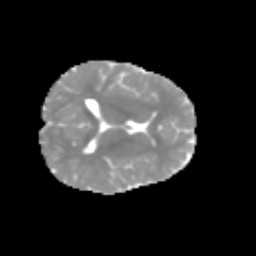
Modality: MD
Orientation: axial
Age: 7
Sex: male
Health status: healthy